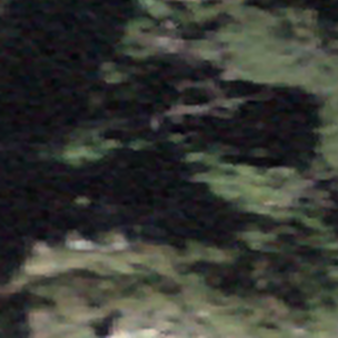
Label: other